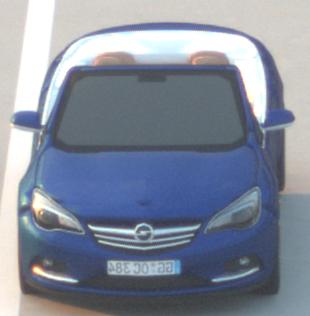
Make: Opel
Model: Cascada 1.4 Turbo
Detailed model: Cascada
Model produced from: 2013/03
Model produced until: 2015/01
Doors: 2
Color: blue
Road condition: dry road
Daytime: sunrise or sunset
Contrast: medium contrast